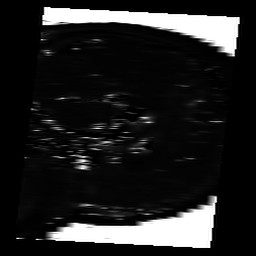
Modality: T2map
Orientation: sagittal
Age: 41
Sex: male
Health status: ill